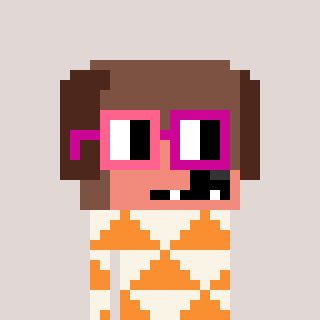
a pixel art character with square pink and red glasses, a dog-shaped head and a orange-colored body on a warm background